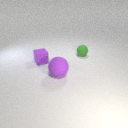
large purple rubber sphere in front of small purple rubber cube